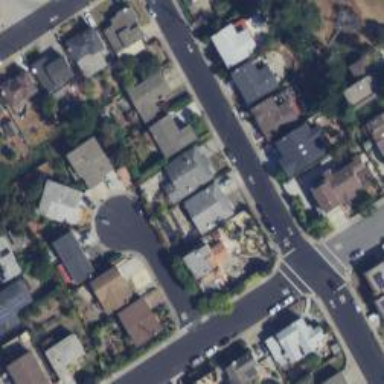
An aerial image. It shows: Residential road with sidewalk on the left.